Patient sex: M
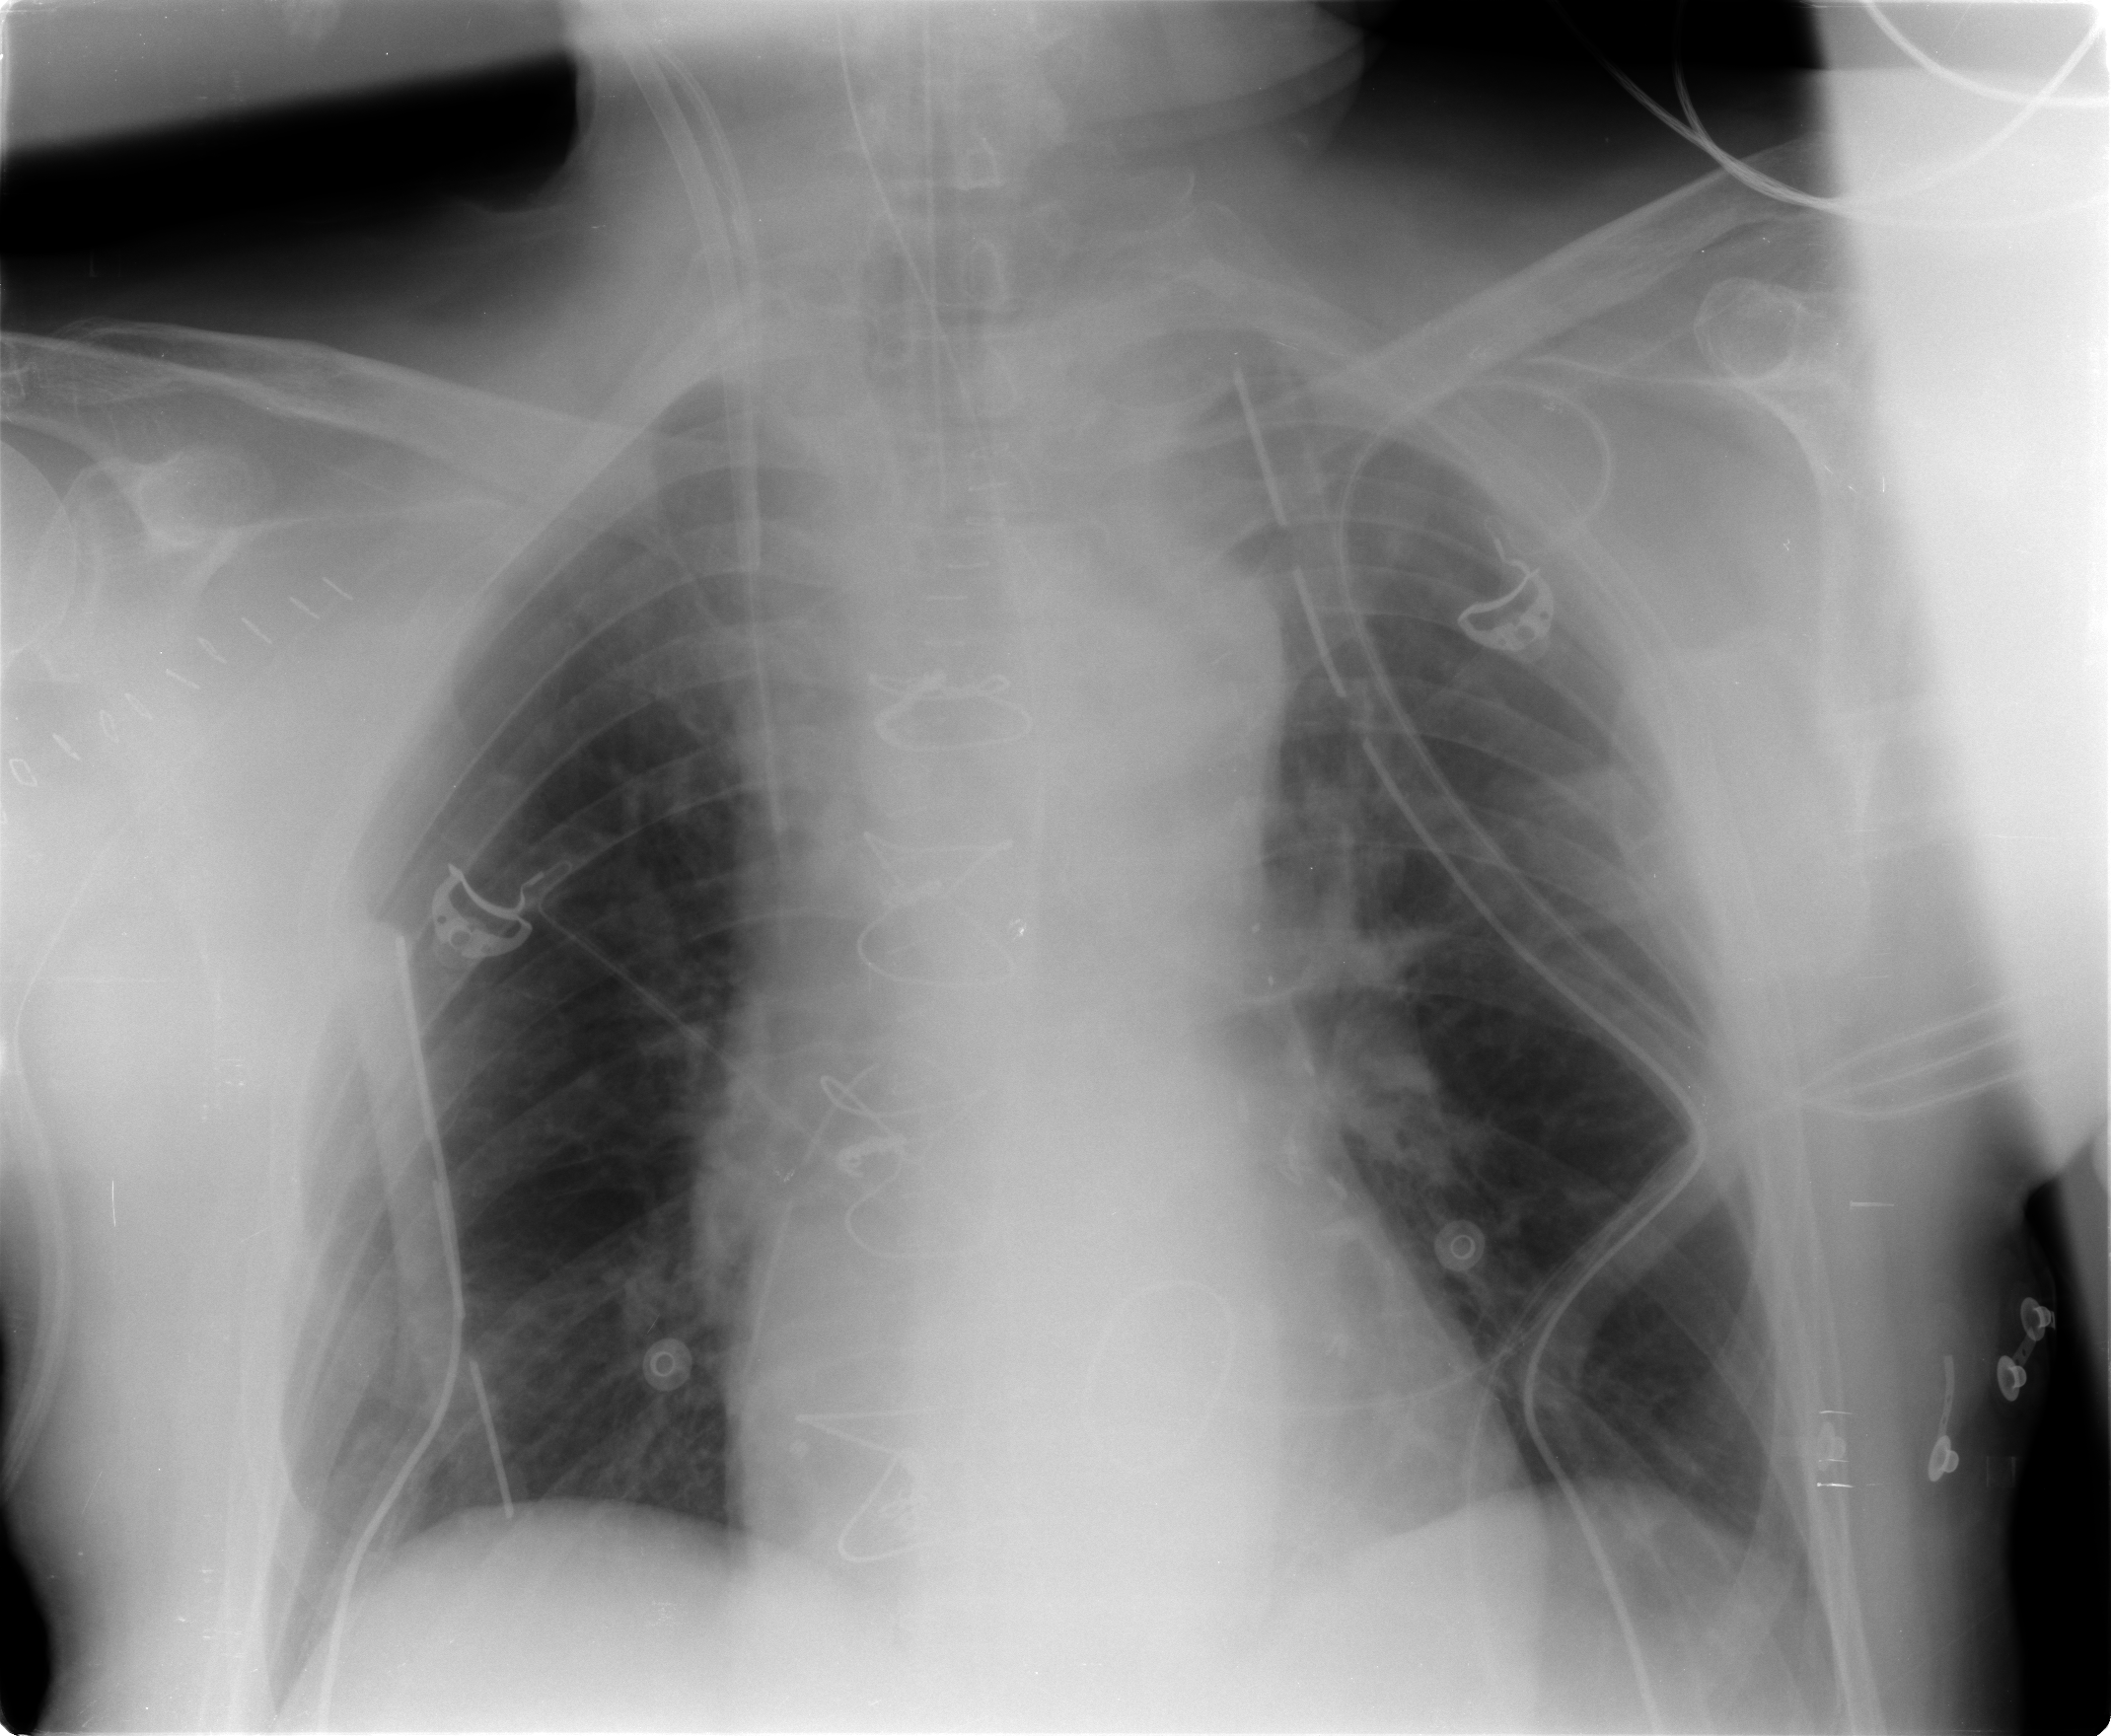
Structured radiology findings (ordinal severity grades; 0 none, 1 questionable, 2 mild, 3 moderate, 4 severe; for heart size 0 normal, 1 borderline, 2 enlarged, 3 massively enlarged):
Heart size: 0
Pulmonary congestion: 1
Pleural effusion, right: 0
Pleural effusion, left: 0
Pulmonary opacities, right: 0
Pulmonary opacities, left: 0
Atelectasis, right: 1
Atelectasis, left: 1